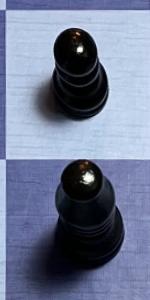
Label: Bishop_Black